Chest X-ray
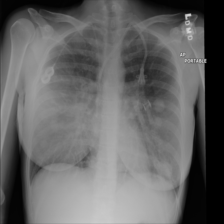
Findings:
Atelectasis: negative
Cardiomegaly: negative
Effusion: positive
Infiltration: negative
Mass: negative
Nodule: positive
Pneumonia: negative
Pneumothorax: negative
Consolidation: negative
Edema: negative
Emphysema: negative
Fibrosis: negative
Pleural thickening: negative
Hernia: negative